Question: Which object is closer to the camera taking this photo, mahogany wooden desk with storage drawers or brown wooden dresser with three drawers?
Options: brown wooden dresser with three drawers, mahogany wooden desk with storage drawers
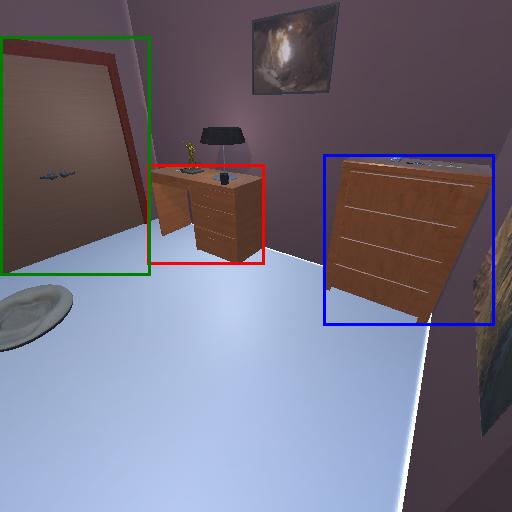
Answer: brown wooden dresser with three drawers